Question: I copy a 'char*' to a 'char*' and get it back and 'cout'it.
'''
char buffer[100] = { 0 };
char* name = "foo";
int bar = 12345;
memcpy(buffer, &(bar), 4);
memcpy(buffer + 4, name, 3);
int result = 0;
memcpy(&result, buffer, 4);
char backname[3];
memcpy(backname, buffer + 4, 3);
std::cout << result << std::endl;
std::cout << backname << std::endl;
'''
Why does it show this:
'''
12345
foo+++++++++90
'''
but 'strcmp(backname,"foo")'does let me know that they match?
---
Edit:

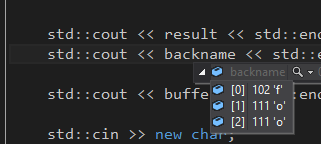
Answer: Things I would fix:
1. Use sizeof(int) instead of 4. This is most likely not the real issue.
2. backname is not a null-terminated string the way you are using it. Use: char backname[4] = {0};
memcpy(backname, buffer + sizeof(int), 3);